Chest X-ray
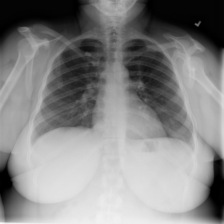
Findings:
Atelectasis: negative
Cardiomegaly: negative
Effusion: negative
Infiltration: negative
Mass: negative
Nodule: negative
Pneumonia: negative
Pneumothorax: negative
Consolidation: negative
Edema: negative
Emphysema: negative
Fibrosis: negative
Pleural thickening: negative
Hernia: negative